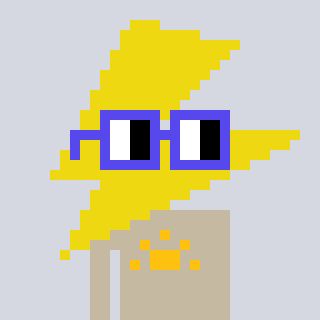
a pixel art character with square blue glasses, a lightning bolt-shaped head and a bege-colored body on a cool background